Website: macys
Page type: delivery-shipping
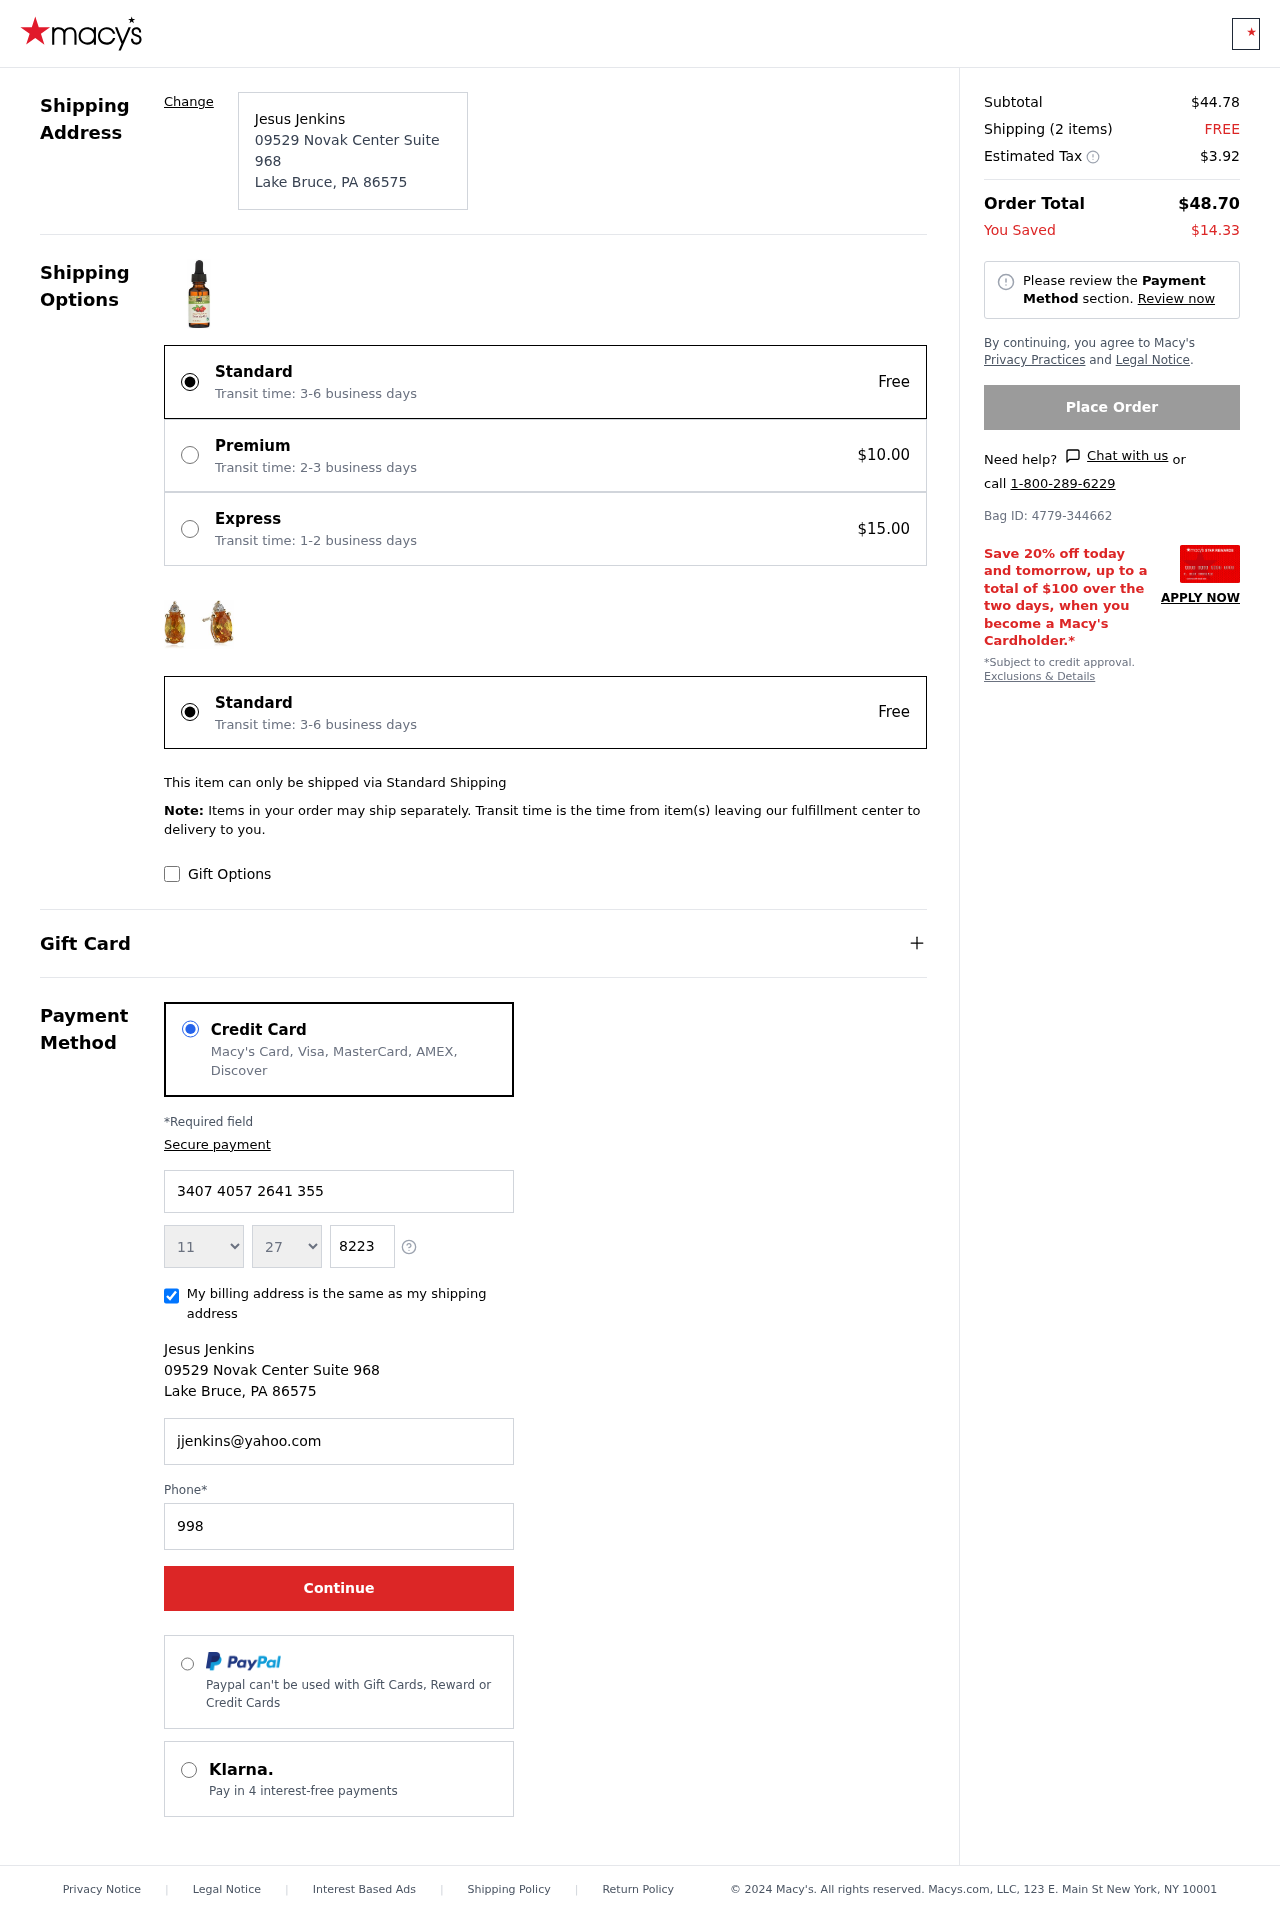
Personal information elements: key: PII_CARD_EXPIRY_MONTH
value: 11
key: PII_CARD_EXPIRY_YEAR
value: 27
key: PII_CITY
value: Lake Bruce
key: PII_CITY_STATE_ZIP
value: Lake Bruce, PA 86575
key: PII_FULLNAME
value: Jesus Jenkins
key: PII_POSTCODE
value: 86575
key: PII_STATE_ABBR
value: PA
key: PII_STREET
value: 09529 Novak Center Suite 968
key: PII_CARD_NUMBER
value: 3407 4057 2641 355
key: PII_CARD_CVV
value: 8223
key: PII_EMAIL
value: jjenkins@yahoo.com
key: PII_PHONE
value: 9982537453
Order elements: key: ORDER_SUBTOTAL
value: $44.78
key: ORDER_NUM_ITEMS
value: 2
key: ORDER_SHIPPING_COST
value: FREE
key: ORDER_TAX
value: $3.92
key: ORDER_TOTAL
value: $48.70
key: ORDER_SAVINGS
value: $14.33
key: ORDER_BAG_ID
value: Bag ID: 4779-344662